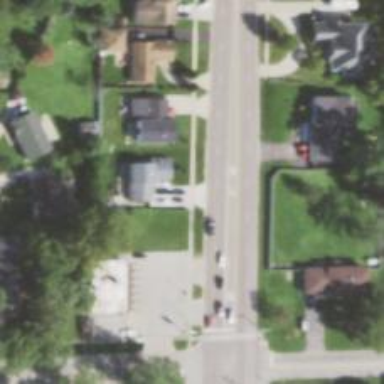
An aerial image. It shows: Unmarked crossing on the road.